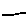
Label: line